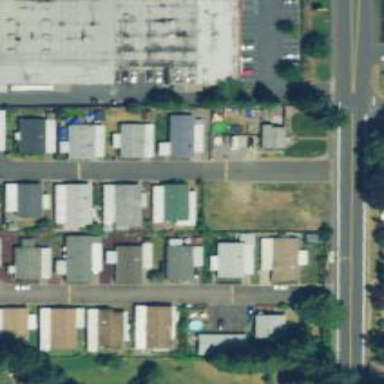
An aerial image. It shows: Residential area designated as trailer park.